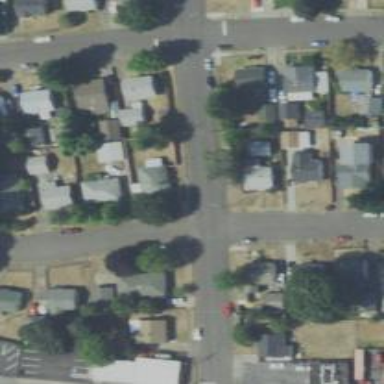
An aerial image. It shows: Residential road with sidewalk on the left.